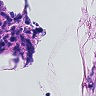
Metastatic tissue present: no